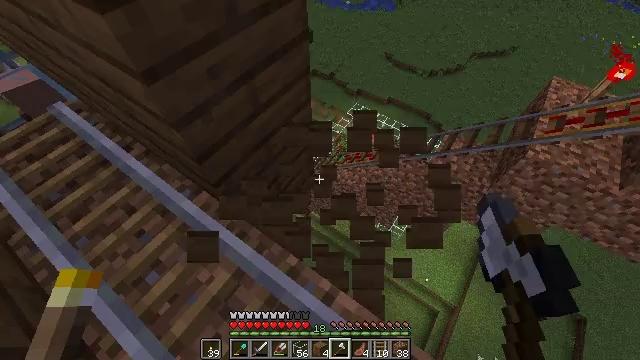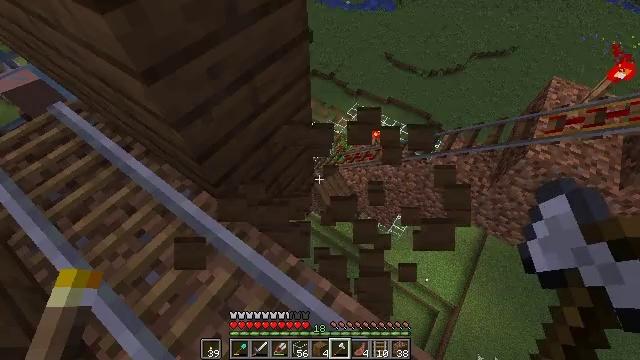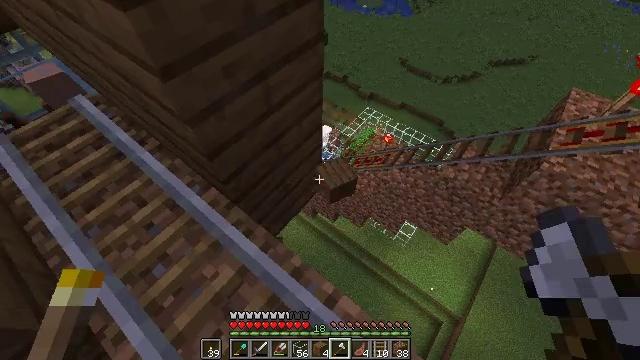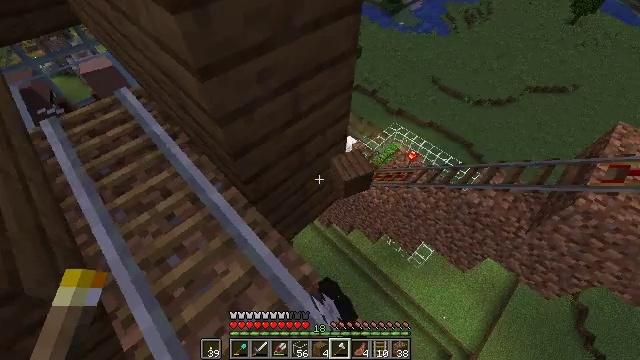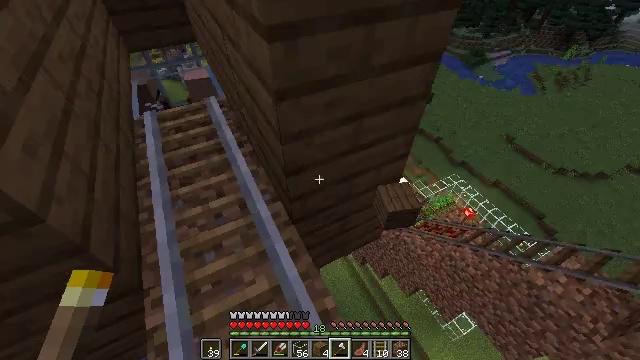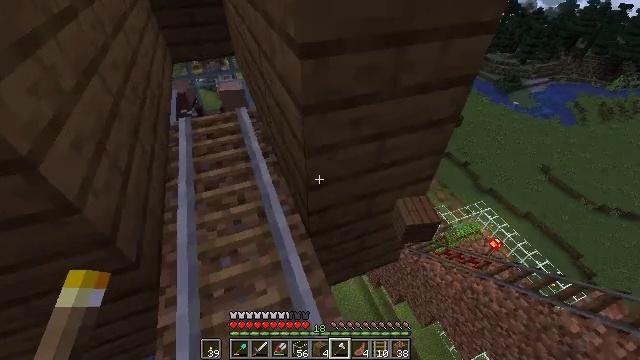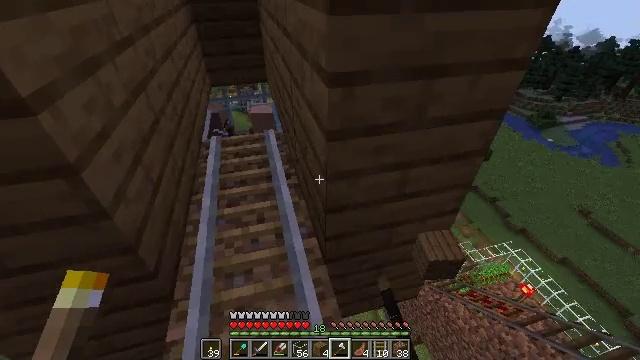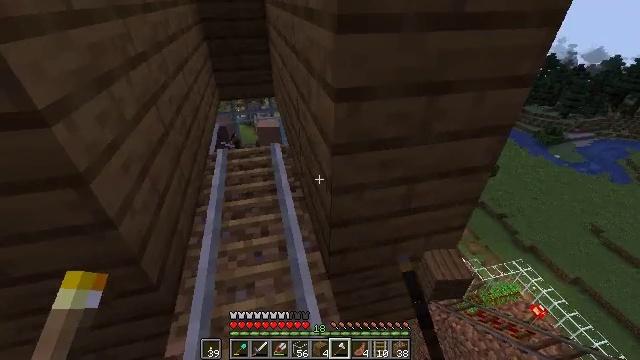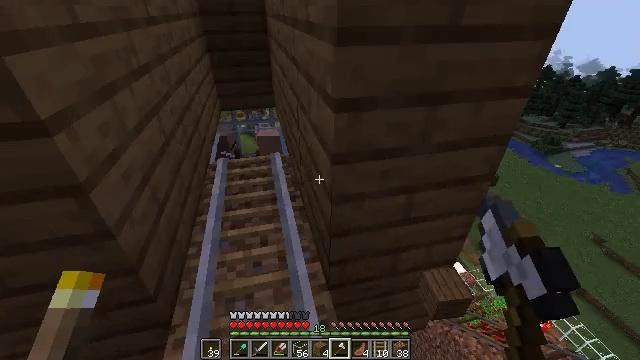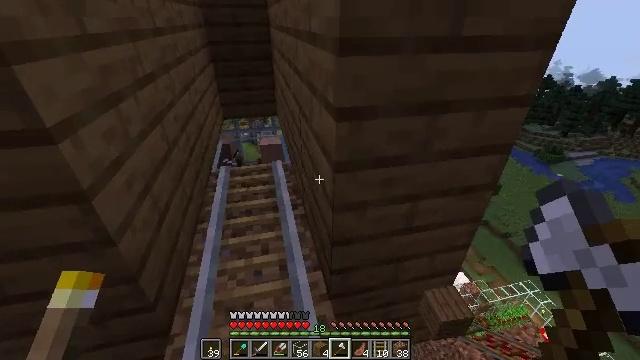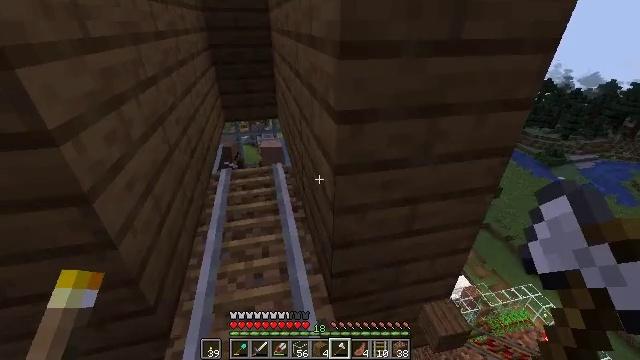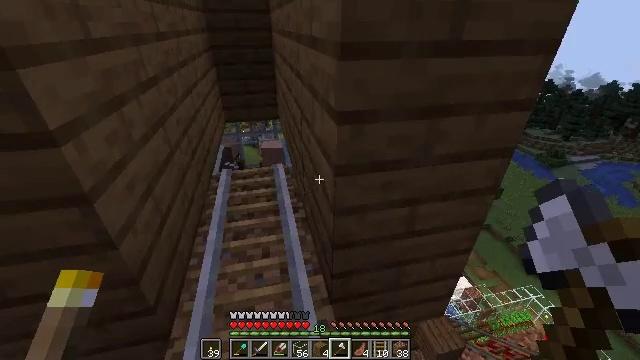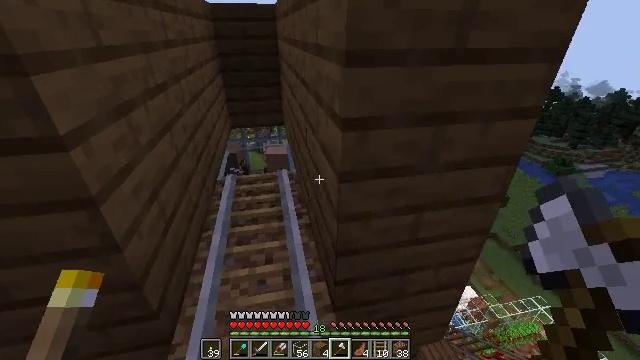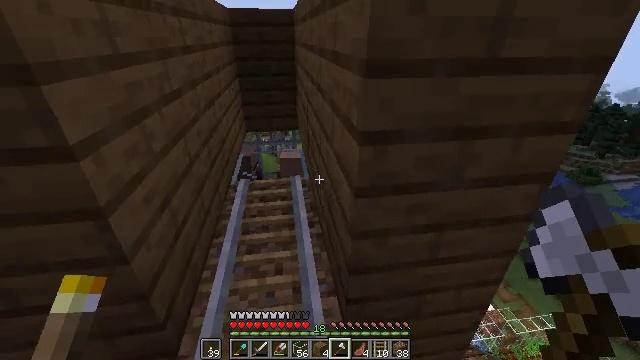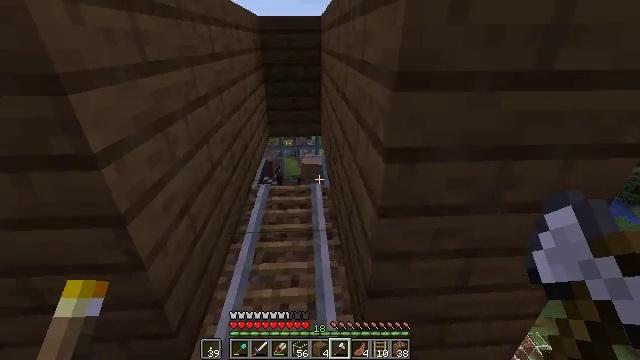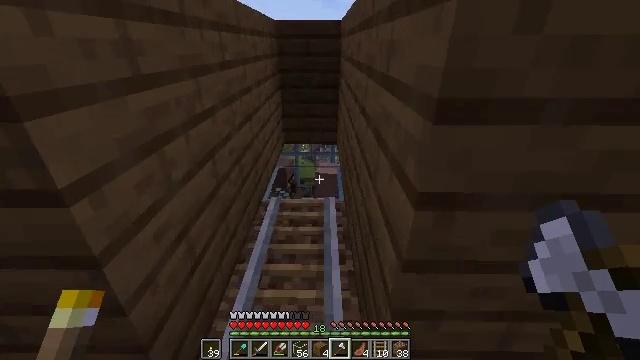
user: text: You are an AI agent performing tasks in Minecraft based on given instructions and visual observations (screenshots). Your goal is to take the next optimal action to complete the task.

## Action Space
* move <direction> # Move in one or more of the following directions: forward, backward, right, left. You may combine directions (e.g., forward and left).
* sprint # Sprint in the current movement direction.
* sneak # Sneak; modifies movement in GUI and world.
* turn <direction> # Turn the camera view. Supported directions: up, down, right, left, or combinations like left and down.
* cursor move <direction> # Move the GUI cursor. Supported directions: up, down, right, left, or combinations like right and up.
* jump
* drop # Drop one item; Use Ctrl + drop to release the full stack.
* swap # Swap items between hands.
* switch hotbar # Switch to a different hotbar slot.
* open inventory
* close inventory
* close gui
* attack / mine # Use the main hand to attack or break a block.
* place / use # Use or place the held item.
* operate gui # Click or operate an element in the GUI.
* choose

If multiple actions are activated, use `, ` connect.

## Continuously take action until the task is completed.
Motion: motion action
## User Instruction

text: Shatter the glass to collect it.
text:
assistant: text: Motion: attack / mine
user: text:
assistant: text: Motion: turn left, attack / mine
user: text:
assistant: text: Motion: turn left and up
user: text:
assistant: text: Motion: turn left and up
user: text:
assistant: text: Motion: turn left and up
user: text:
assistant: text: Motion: turn left and up
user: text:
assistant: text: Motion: turn left and up
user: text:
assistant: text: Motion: turn up
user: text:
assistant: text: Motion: turn up
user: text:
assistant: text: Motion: no_op
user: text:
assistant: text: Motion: no_op
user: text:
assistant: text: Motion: turn left and up
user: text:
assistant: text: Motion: move forward, turn left
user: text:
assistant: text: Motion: move forward, turn left and up
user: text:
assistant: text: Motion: move forward, turn left
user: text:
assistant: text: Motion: move forward, turn left
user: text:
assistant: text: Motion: move forward
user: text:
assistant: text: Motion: move forward
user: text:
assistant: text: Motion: move forward, turn right
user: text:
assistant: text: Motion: move forward, turn right
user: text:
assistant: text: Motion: move forward
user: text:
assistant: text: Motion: no_op
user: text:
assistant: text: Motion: no_op
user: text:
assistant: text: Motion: no_op
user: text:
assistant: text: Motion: no_op
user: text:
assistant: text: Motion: move forward and move left
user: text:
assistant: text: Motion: move forward and move left
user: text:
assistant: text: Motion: move forward and move left
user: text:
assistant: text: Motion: move forward, turn right
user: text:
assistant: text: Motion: move forward